Question: I'm trying to run a lua file other than main on replit.com, and I'm not sure how to do that. I know in java you just type "java name_of_file" into the terminal but typing "lua name_of_file) doesn't work.
Here is a screenshot of what I'm trying to do:

Here is my code on replit, so you can try running it: <URL>
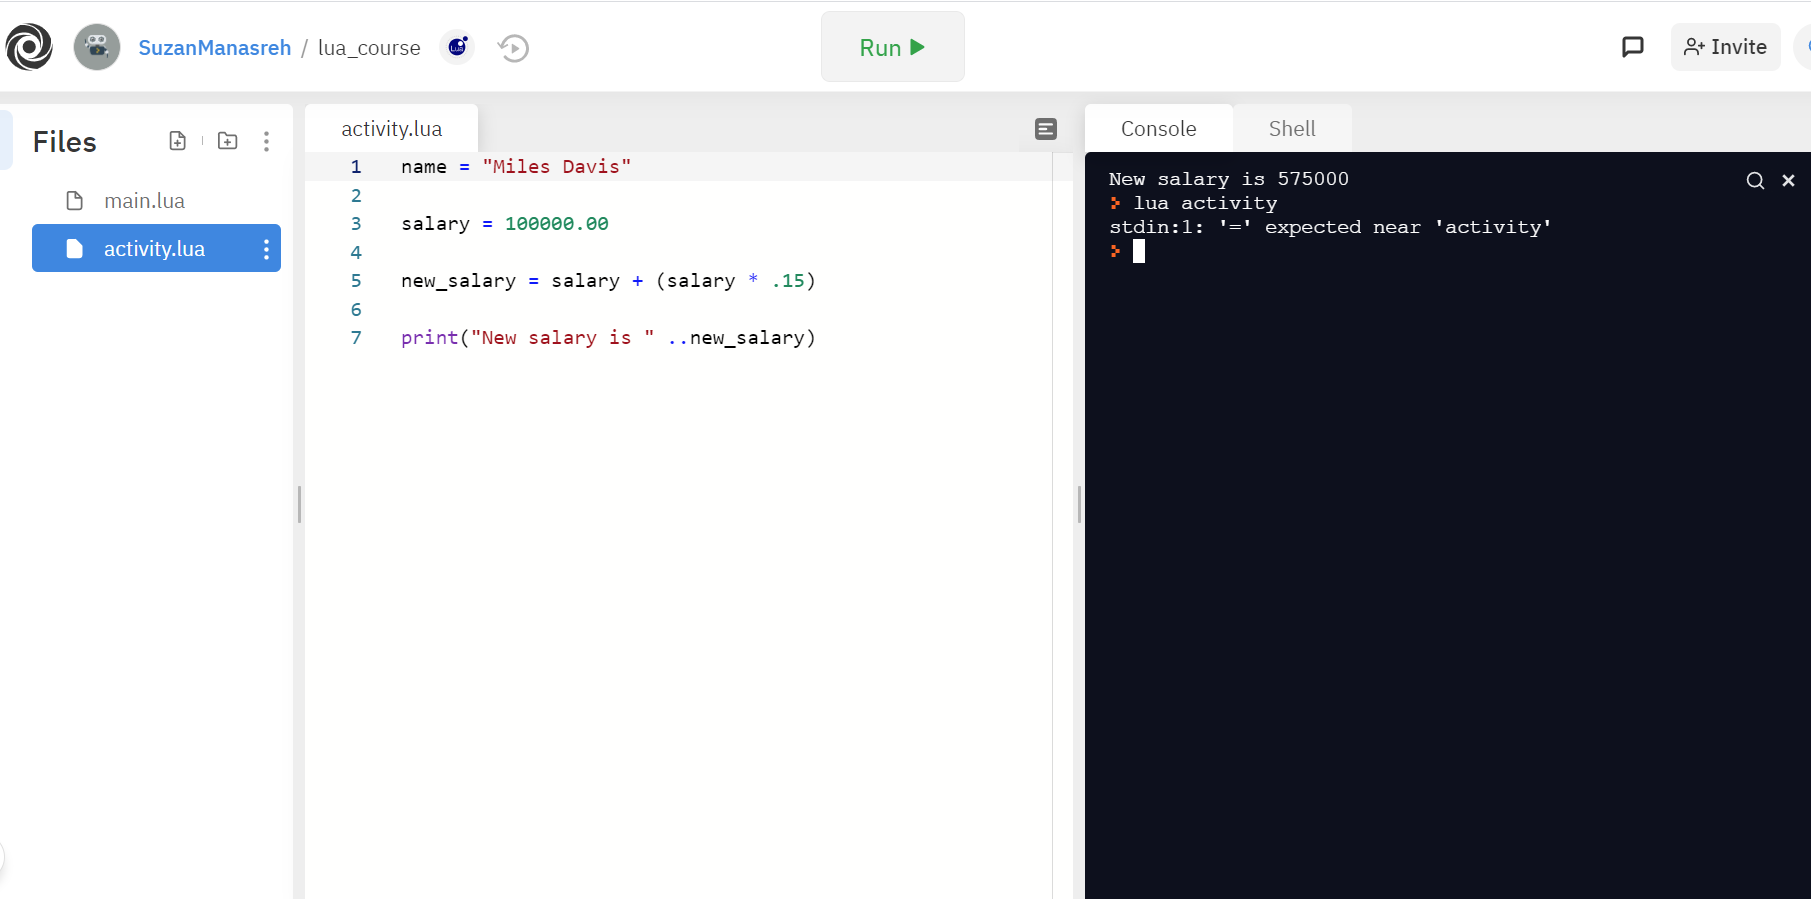
Answer: You are currently in console, use shell instead and use 'lua activity.lua' to run the activity.lua file.